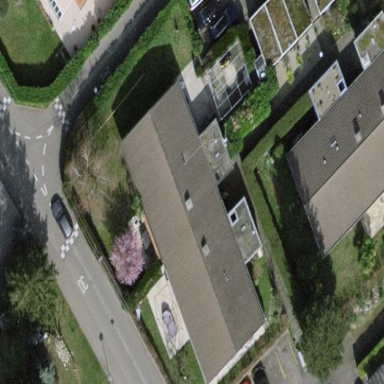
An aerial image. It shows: Garden enclosed by fence.